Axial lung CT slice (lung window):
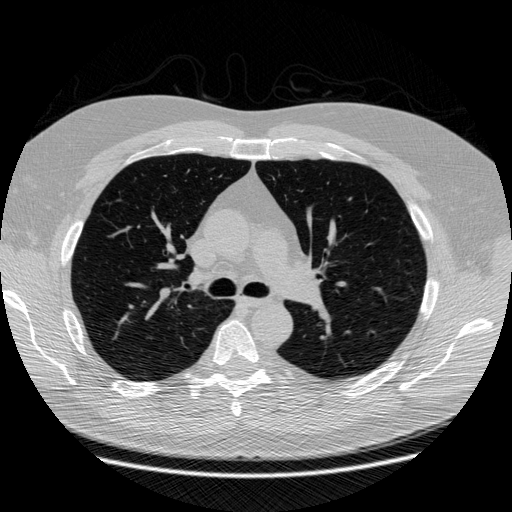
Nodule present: no